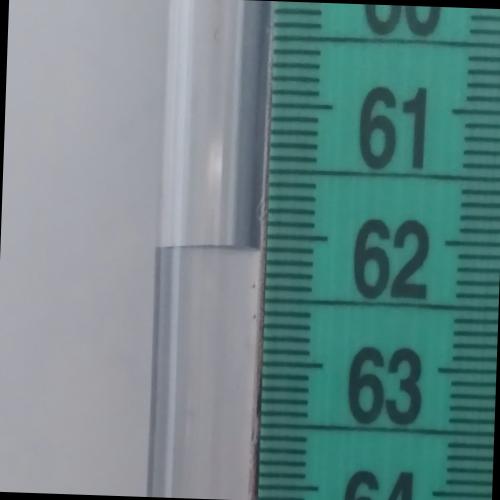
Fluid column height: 62.1 cm